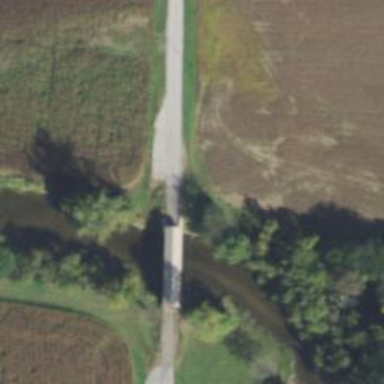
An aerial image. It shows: Covered bridge over unclassified road.